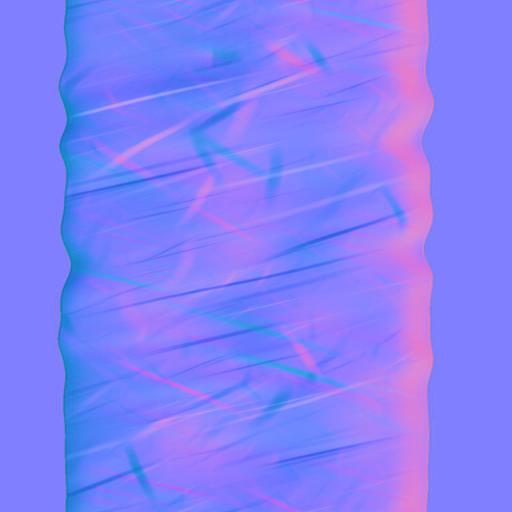
police red tape warning white